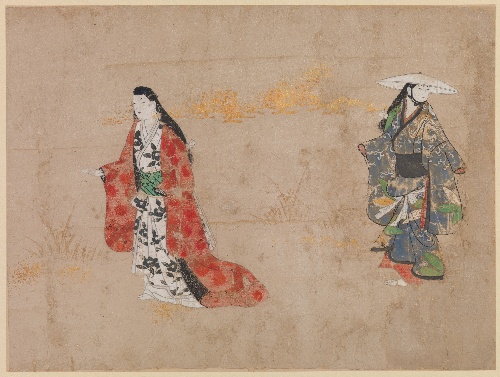
Date: 17th century
Object type: Album leaves
Classification: Paintings
Medium: Album leaves; ink and color on paper
Culture: Japan
Period: Edo period (1615–1868)
Dimensions: Image: 10 3/4 x 14 1/2 in. (27.3 x 36.8 cm)
Overall: 10 3/4 x 78 5/8 in. (27.3 x 199.7cm)
Department: Asian Art
Credit line: Rogers Fund, 1912
Accession year: 1912
Repository: Metropolitan Museum of Art, New York, NY
Tags: Women|Men